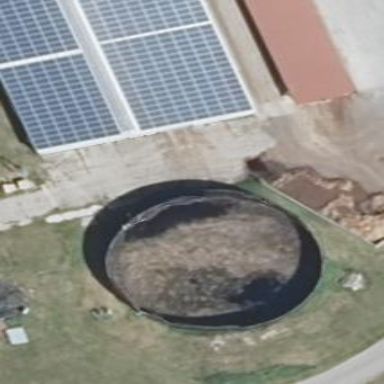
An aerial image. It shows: Farm auxiliary building with storage tank.